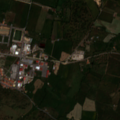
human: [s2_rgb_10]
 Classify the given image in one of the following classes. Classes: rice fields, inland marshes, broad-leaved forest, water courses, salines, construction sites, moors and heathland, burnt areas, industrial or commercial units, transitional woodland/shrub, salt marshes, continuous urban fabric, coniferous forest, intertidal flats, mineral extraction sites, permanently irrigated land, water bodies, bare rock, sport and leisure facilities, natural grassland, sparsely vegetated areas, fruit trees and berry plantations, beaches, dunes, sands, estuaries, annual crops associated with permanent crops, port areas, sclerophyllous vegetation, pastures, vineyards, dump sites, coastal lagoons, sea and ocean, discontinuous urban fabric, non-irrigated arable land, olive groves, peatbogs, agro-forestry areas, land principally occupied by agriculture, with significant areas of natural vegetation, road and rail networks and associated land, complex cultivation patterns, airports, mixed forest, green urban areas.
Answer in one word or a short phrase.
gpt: continuous urban fabric